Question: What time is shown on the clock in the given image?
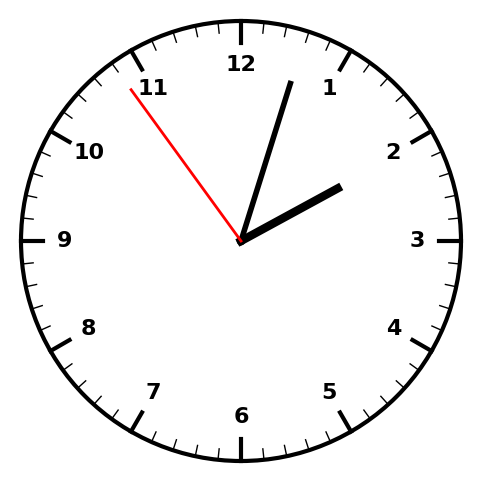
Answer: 02:02:54